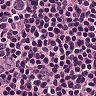
Metastatic tissue present: no